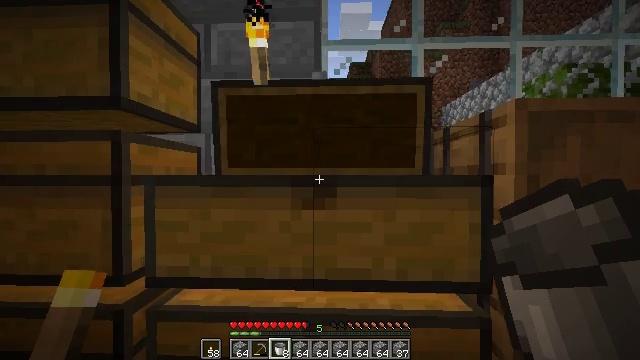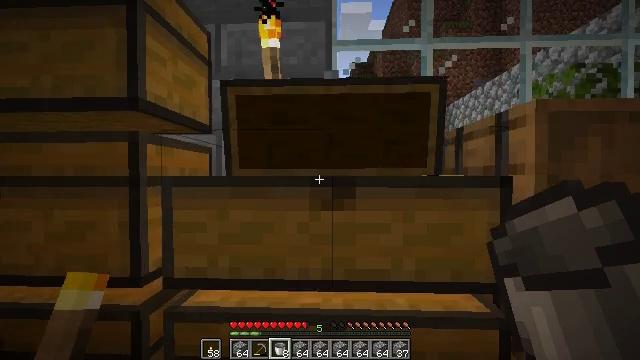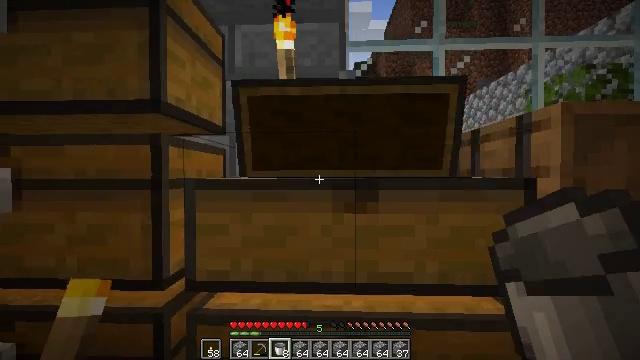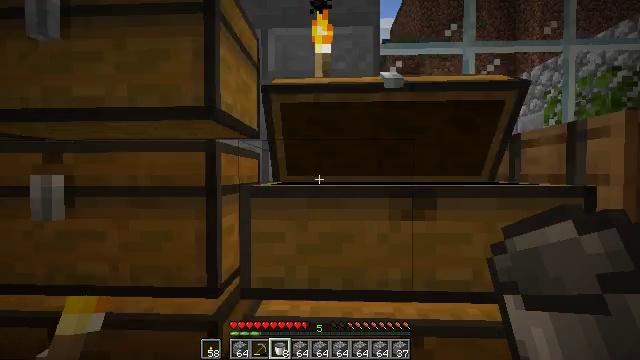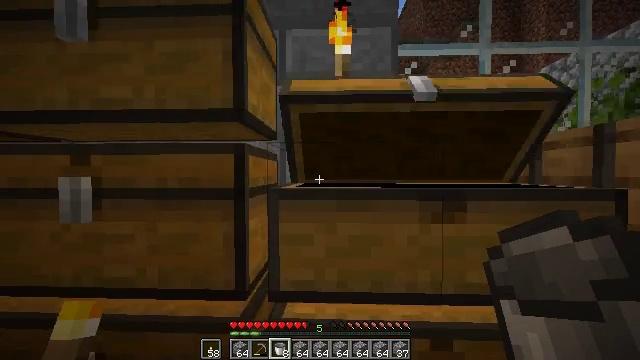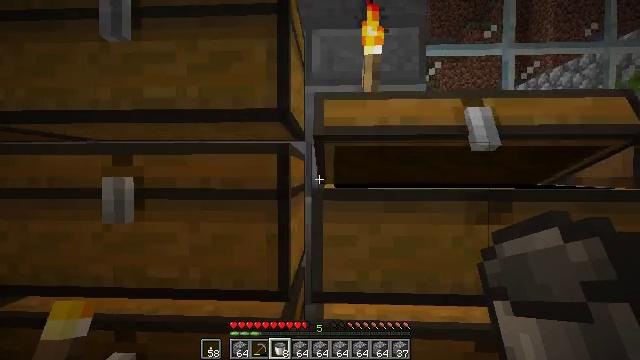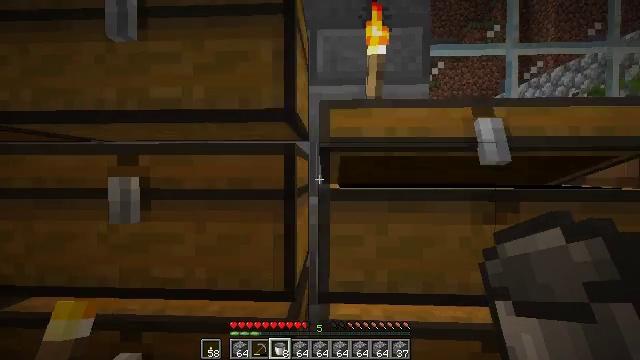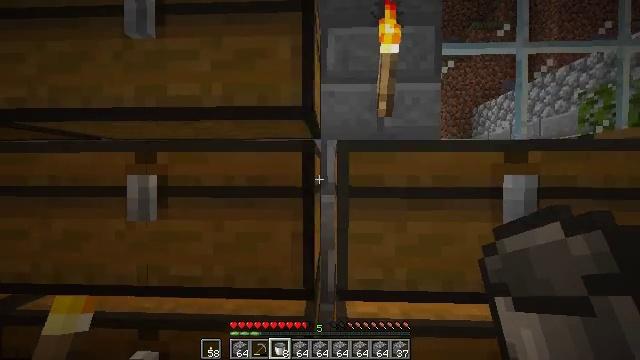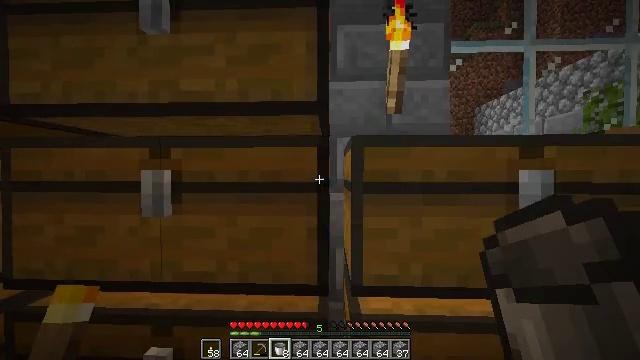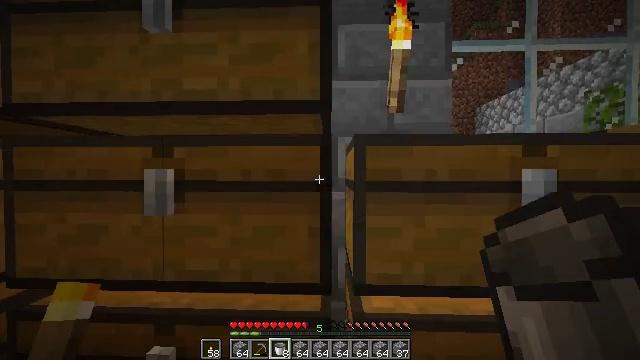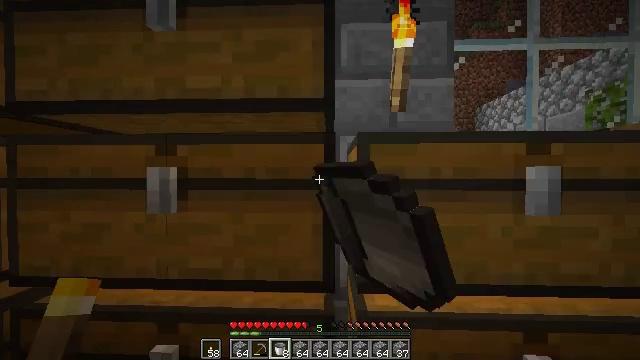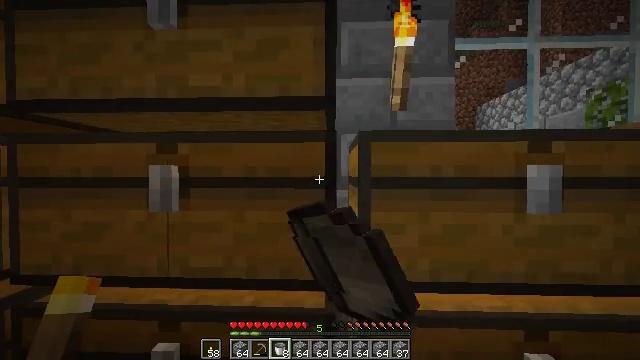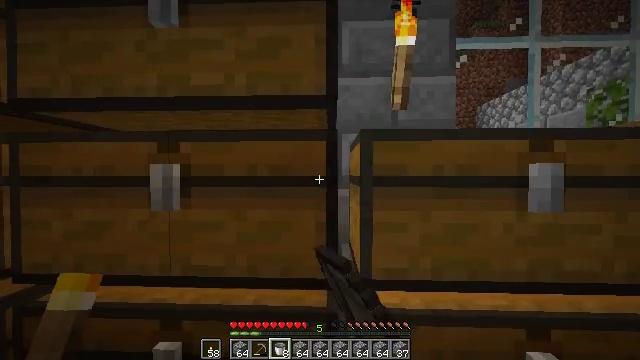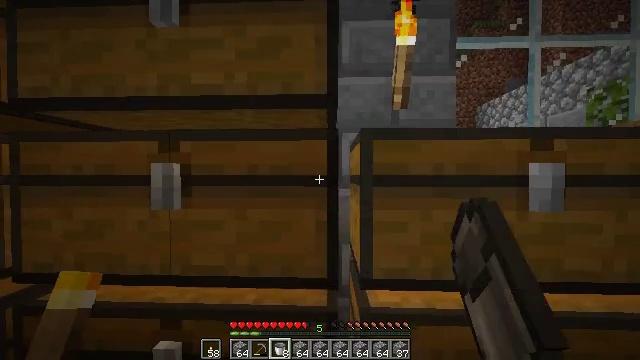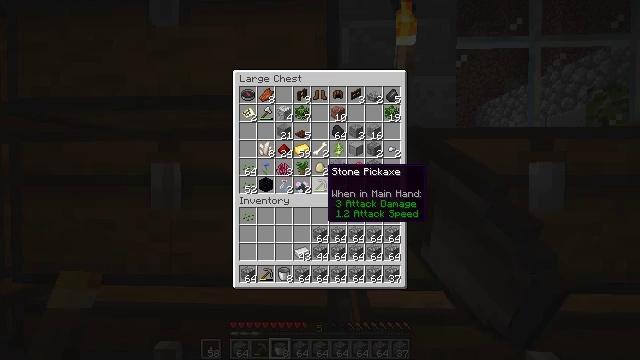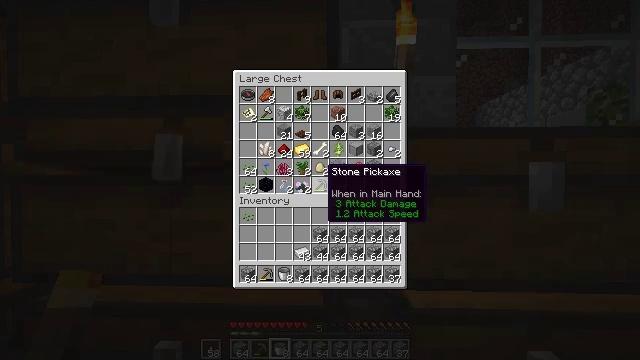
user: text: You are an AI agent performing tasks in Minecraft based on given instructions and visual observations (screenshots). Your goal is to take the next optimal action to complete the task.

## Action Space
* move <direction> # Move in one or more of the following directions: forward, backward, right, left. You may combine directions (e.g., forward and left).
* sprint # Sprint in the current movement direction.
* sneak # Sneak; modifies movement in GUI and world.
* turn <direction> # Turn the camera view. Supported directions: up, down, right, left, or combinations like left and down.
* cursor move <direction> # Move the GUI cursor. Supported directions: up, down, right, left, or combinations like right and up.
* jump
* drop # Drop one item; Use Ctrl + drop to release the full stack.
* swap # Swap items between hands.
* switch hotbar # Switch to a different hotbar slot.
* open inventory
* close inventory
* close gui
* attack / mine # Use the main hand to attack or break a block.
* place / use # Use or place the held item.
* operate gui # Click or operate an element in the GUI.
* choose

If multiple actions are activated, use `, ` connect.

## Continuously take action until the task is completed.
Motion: motion action
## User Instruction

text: Craft a dark oak trapdoor in the crafting table.
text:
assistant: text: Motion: move left
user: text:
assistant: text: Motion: move left
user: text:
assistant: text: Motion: move left
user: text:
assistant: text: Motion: move left
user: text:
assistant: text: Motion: move left
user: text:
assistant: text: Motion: no_op
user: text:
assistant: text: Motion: no_op
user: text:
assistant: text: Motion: no_op
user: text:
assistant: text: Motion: use / place
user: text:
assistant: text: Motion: use / place
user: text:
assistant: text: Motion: use / place
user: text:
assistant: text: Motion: use / place
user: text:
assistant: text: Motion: use / place
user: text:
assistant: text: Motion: open gui
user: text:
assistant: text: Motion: no_op
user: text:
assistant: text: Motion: no_op
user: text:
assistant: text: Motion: no_op
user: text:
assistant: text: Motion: no_op
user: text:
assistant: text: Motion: no_op
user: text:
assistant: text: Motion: no_op
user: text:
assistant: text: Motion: no_op
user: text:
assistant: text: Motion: no_op
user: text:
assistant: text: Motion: cursor move right
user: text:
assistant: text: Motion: cursor move right
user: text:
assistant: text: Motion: cursor move right
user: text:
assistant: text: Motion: cursor move right
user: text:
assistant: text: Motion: no_op
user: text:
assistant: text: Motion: no_op
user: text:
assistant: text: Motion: no_op
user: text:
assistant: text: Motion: no_op